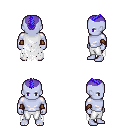
a pixel art fantasy rpg character, male body template, dark elf, purple skin, white tattered cape, white pants, blue short mohawk hairstyle, leather bracers, four views (front, back, left, right), 2x2 character sprite sheet, small pixel art, hard edges, no anti-aliasing